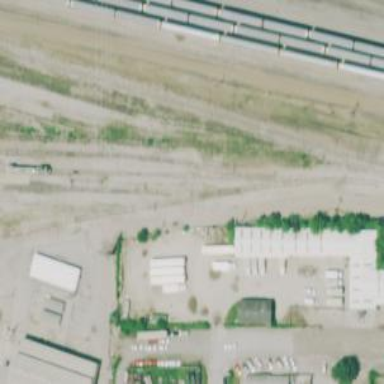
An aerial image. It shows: Railway yard used for servicing trains.